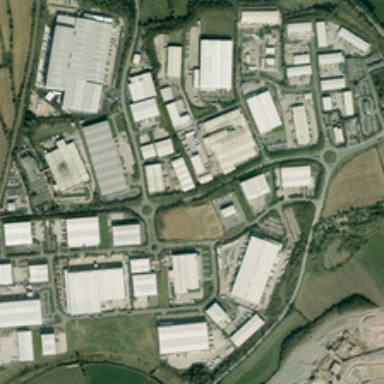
A large number of white buildings were built on the land .